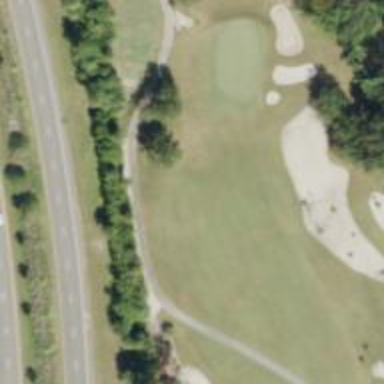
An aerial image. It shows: Golf hole.